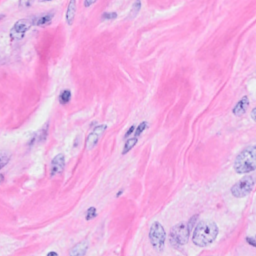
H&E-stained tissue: Breast